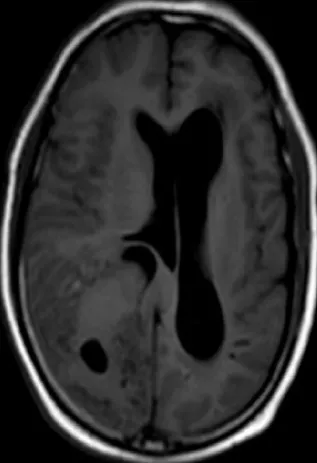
A,B) MRI of the brain axial section showing post-contrast enhancement in right occipital lobe.
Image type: radiology (mri)